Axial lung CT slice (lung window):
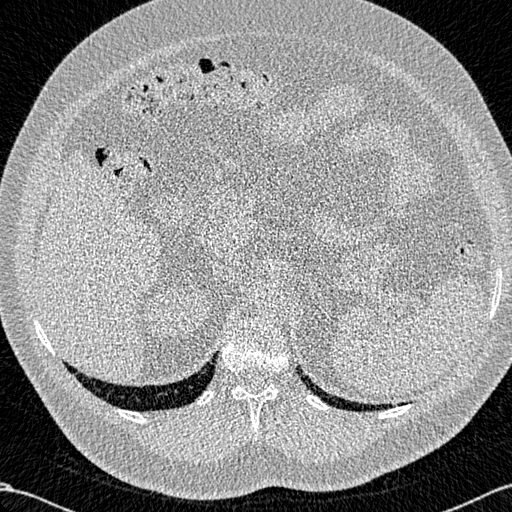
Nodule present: no